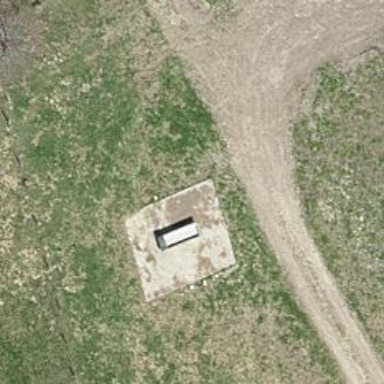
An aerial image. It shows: Gate leading to drinking water facility.